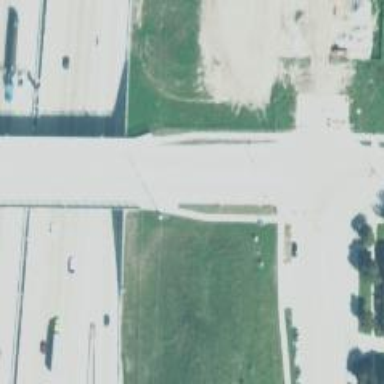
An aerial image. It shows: Secondary road bridge with dual carriageways.